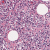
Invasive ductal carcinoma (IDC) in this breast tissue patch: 1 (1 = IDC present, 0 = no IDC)